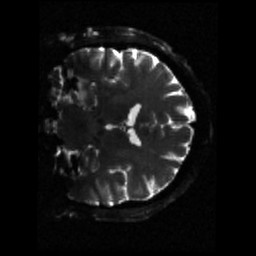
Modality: sbref
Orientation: coronal
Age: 56
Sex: male
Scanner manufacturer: siemens
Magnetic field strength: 3 T
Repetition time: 3.23 s
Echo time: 0.0892 s